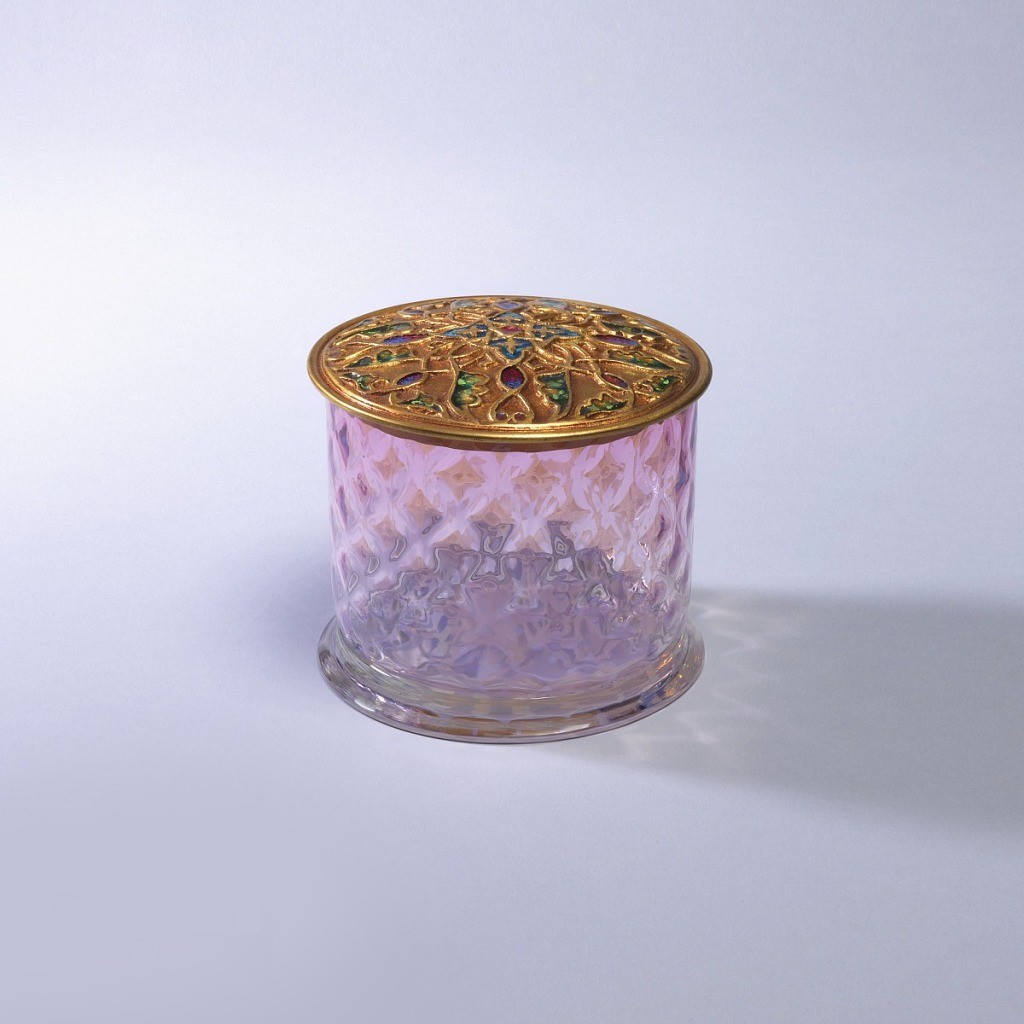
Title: Jar and lid
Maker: Louis Comfort Tiffany, American, 1848–1933
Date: ca. 1900
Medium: Favrile glass
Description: (a) Straight sided round jar of transparent pink glass with milky diaper pattern; stylized floral pattern in base; transparent flat foot. (b) Slightly convex brass lid with threaded design partially enameled in red, green, blue; projecting narrow lip.